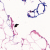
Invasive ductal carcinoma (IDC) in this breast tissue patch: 0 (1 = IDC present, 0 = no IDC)